Aerial crown-view tile of a tropical tree (Barro Colorado Island, Panama), acquired 20241112:
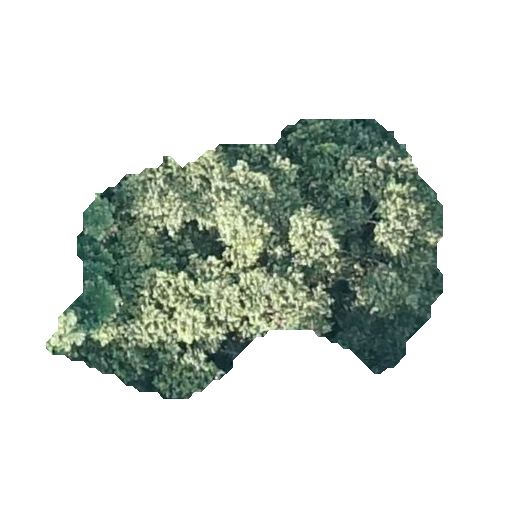
Species: Luehea seemannii
GBIF accepted scientific name: Luehea seemannii
Crown area: 117.193 m²